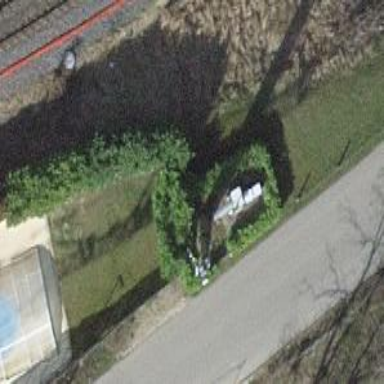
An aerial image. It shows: Mast tower used for communication.